Platform: macOS
Application: Arc Browser
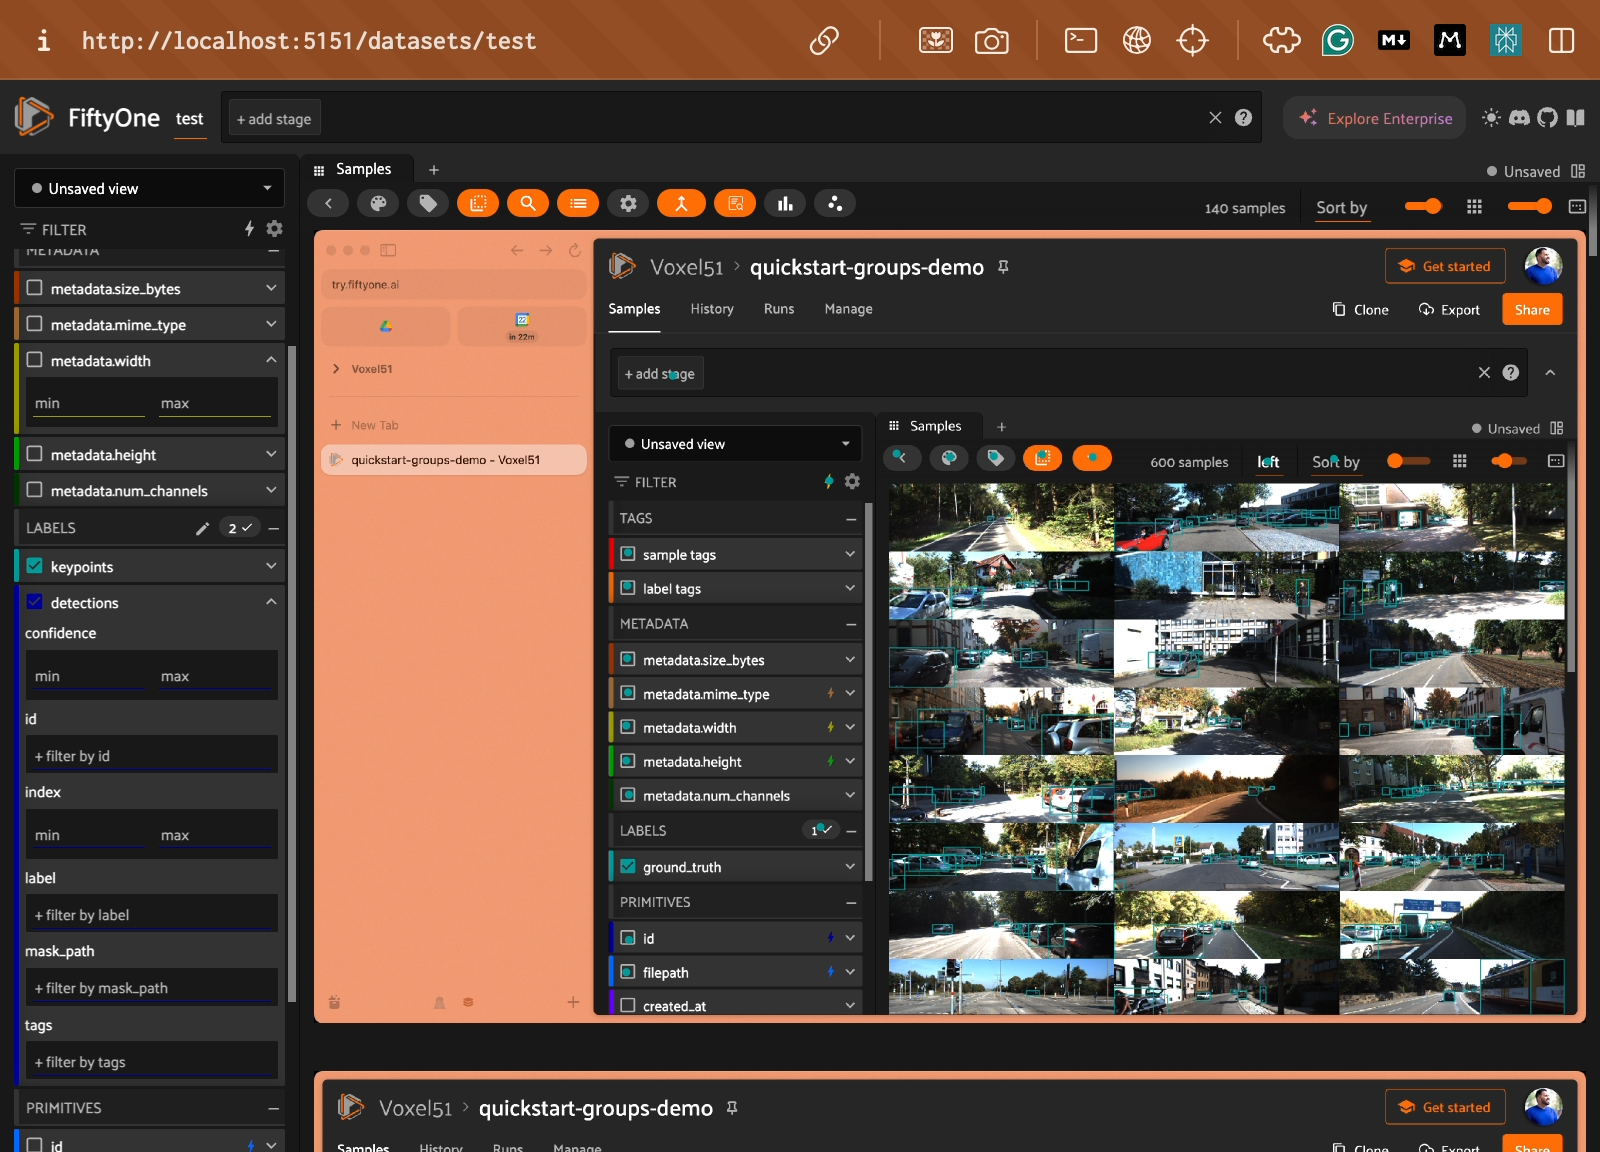
task_description: Where can I find the number of samples in this dataset?
action_type: hover
element_info: Menu Item
steps_since_start: 1